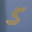
Label: 5